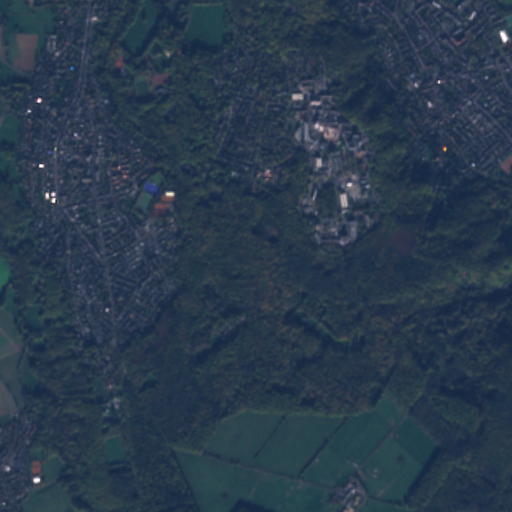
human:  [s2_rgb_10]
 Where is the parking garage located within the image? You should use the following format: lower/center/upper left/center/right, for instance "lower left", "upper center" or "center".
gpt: The parking garage is located in the upper center of the image.
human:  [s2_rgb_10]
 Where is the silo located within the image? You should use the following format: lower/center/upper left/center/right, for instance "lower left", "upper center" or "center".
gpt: The silo is located in the lower right of the image.
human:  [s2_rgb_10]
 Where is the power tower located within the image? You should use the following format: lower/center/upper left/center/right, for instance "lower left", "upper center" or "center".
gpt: There is no power tower in the image.